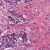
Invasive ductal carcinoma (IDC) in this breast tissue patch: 1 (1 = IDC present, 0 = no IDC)